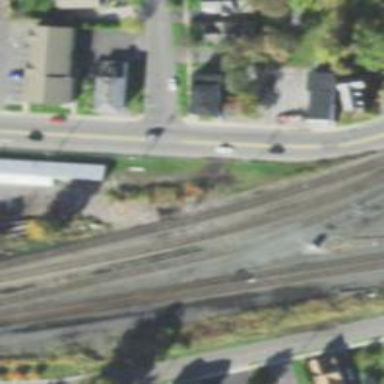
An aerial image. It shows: Abandoned railway.